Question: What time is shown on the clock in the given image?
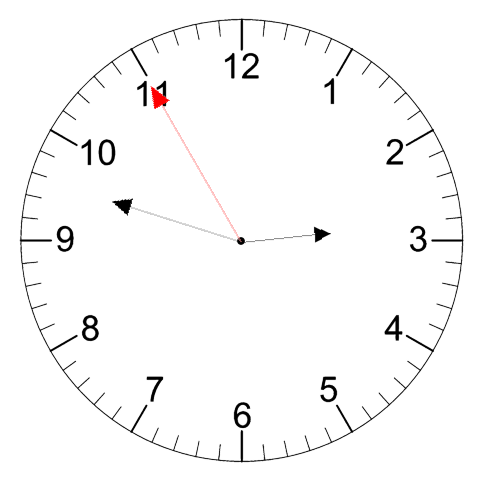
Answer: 02:47:55